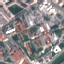
Land use / land cover: Industrial